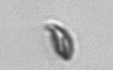
Label: Cryptophyta